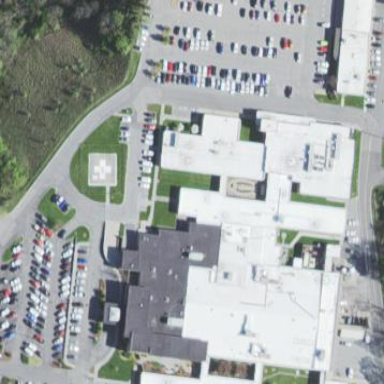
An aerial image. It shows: Healthcare facility identified as hospital.